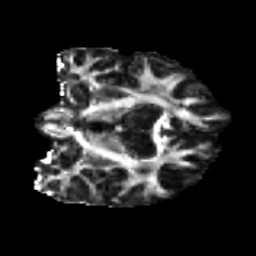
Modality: FA
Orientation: coronal
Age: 25
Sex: female
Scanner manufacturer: ge
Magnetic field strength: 3 T
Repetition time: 7.8 s
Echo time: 0.0606 s